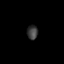
Tissue: prostate
Cell type: T cells
Senescence score: 0.6852
Nuclear area (px): 149
Mean DAPI intensity: 59.691